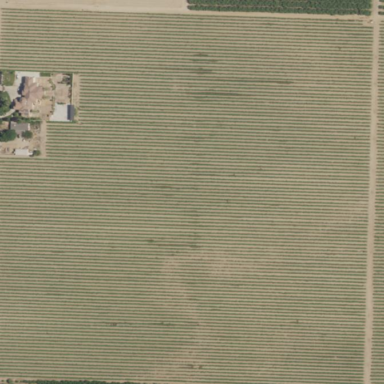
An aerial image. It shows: Beautiful vineyard in the countryside.